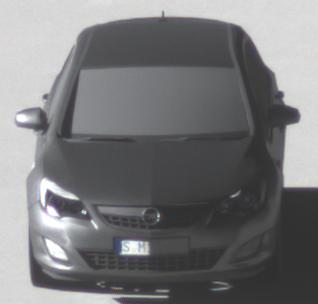
Make: Opel
Model: Astra 1.4 ecoFlex
Detailed model: Astra (J)
Model produced from: 2009/12
Model produced until: 2010/12
Doors: 5
Color: gray
Road condition: dry road
Daytime: morning or afternoon
Contrast: high contrast